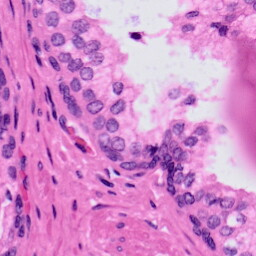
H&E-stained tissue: Prostate